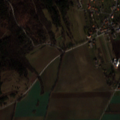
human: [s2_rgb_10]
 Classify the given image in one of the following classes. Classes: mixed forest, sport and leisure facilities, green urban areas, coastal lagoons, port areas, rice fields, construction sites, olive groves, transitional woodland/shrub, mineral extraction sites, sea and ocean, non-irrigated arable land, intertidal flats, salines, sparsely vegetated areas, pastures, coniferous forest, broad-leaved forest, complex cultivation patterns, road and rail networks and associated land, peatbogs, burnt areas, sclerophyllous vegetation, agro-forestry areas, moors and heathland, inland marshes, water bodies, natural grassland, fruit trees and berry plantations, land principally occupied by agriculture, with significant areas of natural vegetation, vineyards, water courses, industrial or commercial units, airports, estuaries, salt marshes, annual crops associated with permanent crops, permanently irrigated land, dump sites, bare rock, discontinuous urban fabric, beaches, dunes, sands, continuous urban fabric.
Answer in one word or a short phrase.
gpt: discontinuous urban fabric, non-irrigated arable land, complex cultivation patterns, broad-leaved forest, coniferous forest